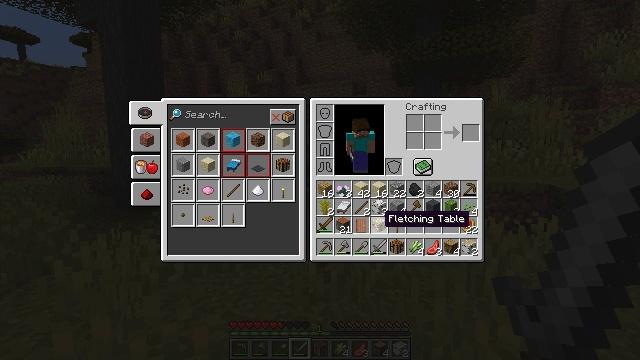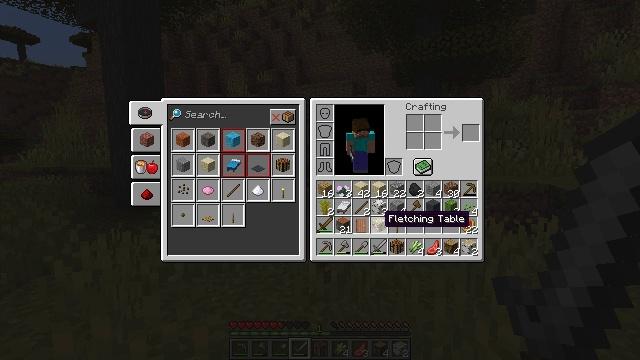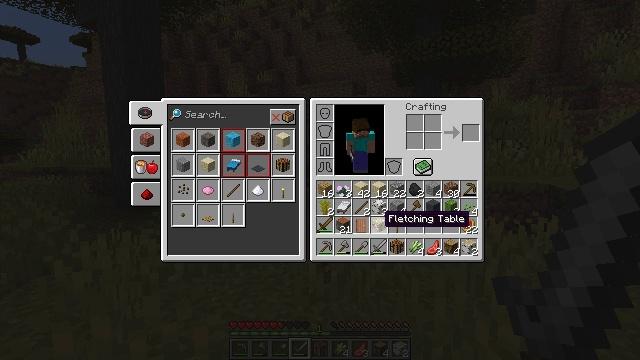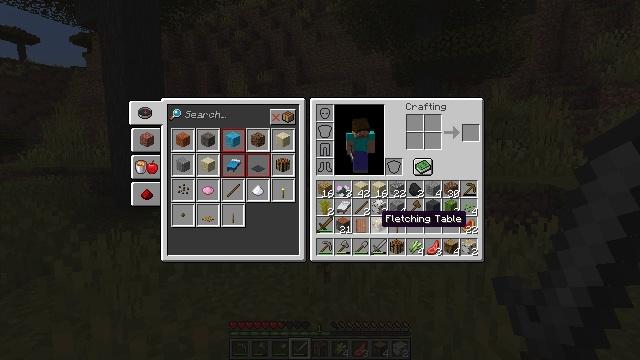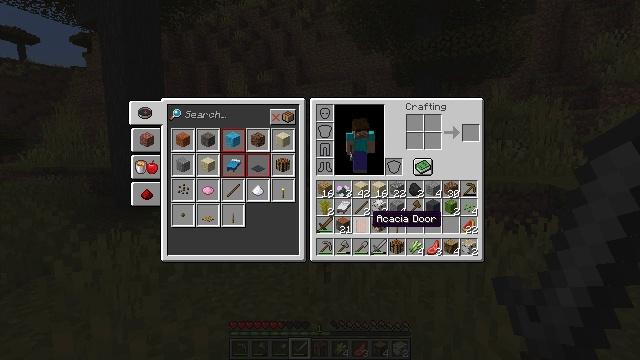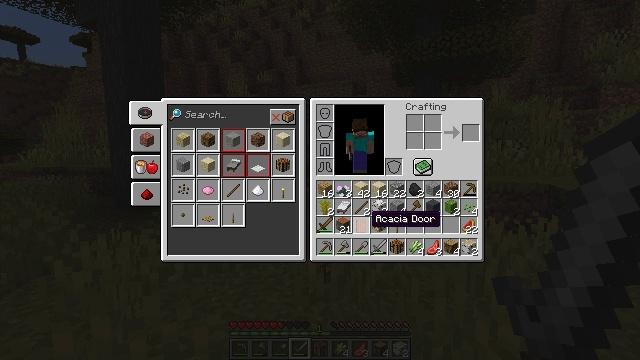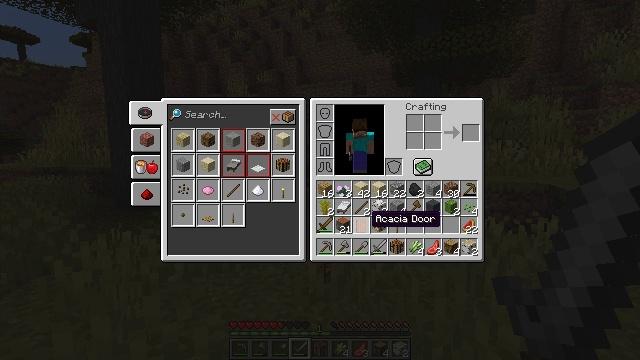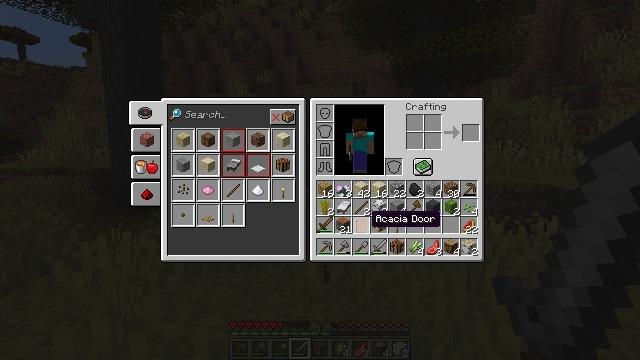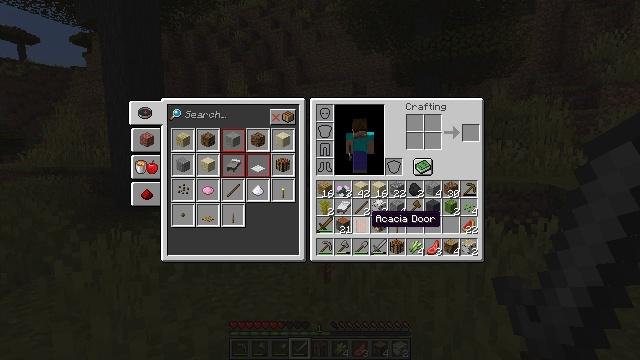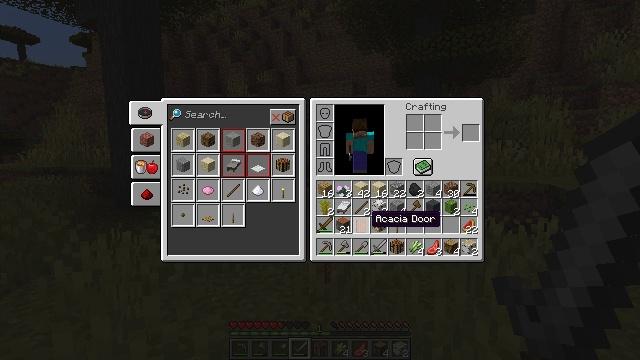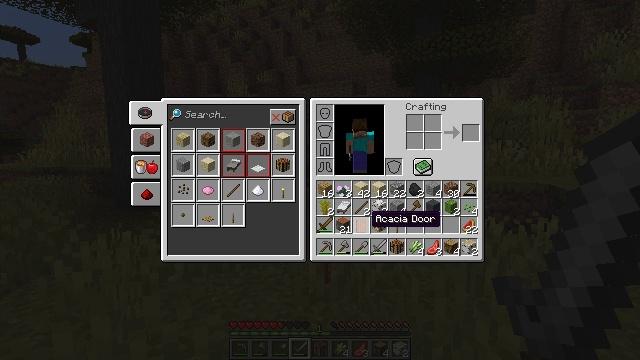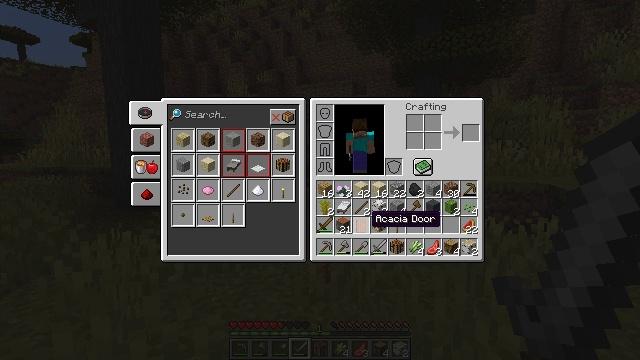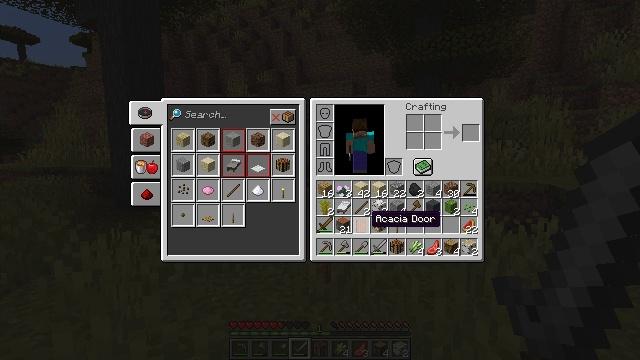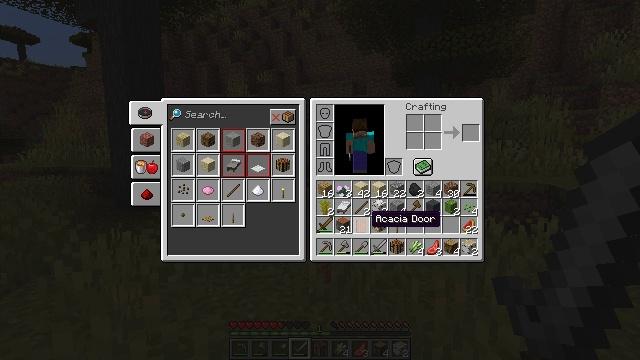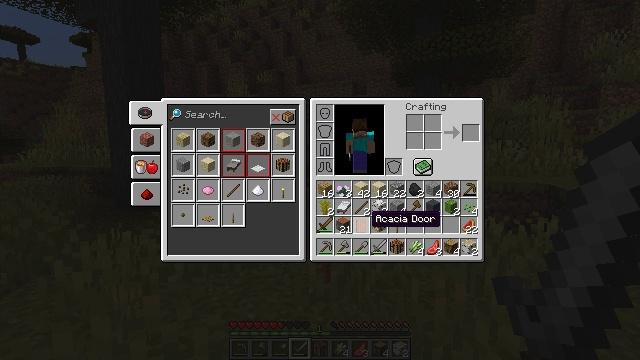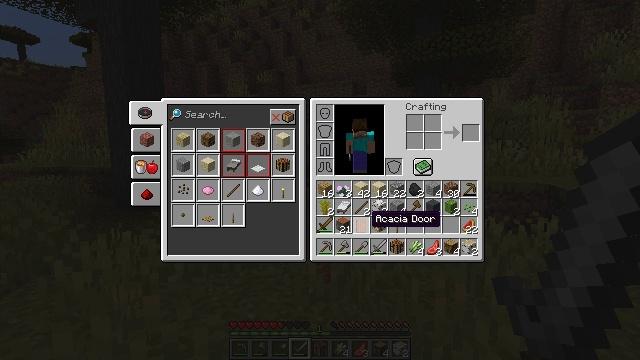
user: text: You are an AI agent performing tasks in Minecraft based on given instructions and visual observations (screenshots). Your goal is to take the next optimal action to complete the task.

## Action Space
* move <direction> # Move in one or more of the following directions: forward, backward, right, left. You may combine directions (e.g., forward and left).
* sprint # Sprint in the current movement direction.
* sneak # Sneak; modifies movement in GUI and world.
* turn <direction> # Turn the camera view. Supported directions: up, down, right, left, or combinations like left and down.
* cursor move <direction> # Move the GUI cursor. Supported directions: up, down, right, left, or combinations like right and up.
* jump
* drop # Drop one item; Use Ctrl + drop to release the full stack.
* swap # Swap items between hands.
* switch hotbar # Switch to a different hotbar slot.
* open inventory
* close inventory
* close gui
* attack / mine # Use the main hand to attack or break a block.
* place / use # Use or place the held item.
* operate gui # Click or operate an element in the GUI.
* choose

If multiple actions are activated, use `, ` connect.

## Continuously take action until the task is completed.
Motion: motion action
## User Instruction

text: Drop an acacia door.
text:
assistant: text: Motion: no_op
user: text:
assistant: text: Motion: no_op
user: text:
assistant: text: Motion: no_op
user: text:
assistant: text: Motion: cursor move left
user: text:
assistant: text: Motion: no_op
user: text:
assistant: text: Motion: no_op
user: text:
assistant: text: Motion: no_op
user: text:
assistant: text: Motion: no_op
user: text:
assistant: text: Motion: no_op
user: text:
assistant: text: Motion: no_op
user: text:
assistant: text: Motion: no_op
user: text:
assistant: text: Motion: no_op
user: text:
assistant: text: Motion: no_op
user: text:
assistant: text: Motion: no_op
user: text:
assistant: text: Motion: no_op
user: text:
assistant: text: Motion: no_op
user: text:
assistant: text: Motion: no_op
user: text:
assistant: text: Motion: no_op
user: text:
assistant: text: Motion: no_op
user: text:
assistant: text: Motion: operate gui
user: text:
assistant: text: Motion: operate gui
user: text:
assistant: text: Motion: operate gui
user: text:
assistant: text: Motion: cursor move right
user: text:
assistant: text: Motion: cursor move right and up
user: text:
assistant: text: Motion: cursor move right and up
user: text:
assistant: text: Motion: cursor move right
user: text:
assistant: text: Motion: no_op
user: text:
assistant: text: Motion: operate gui
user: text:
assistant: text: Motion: operate gui
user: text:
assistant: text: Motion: no_op